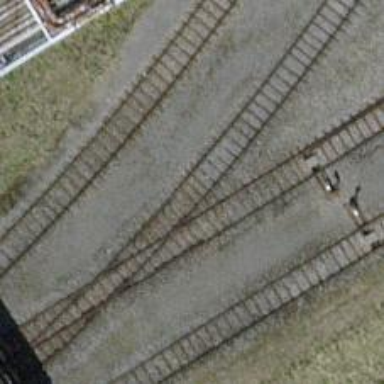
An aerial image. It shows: Single railway spur track.